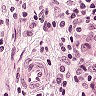
Metastatic tissue present: yes